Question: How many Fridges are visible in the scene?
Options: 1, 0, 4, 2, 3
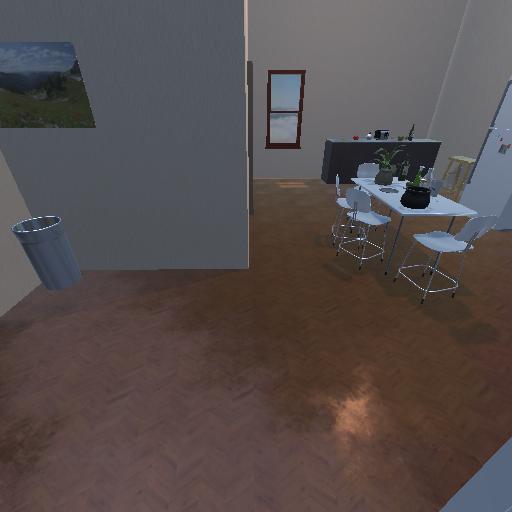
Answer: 1